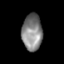
Tissue: skin
Cell type: Others
Senescence score: 0.6949
Nuclear area (px): 722
Mean DAPI intensity: 131.86